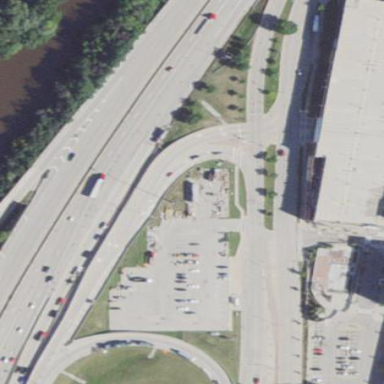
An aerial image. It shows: Parking area designed for buses with park and ride facility.